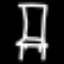
Label: chair